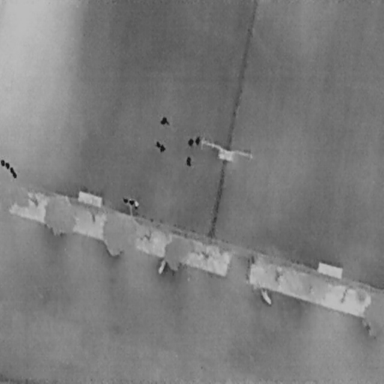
There are six People in the infrared image.